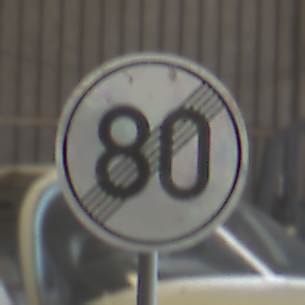
Verkehrszeichen: EndeGeschwindigkeit80
Umgebung: Indoor, Urban
Tageszeit: Midday
Wetter: NotSpecified
Licht: Natural
Jahreszeit: NotSpecified
Kontrast: MediumContrast